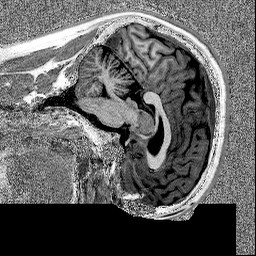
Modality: MP2RAGE
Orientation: sagittal
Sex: male